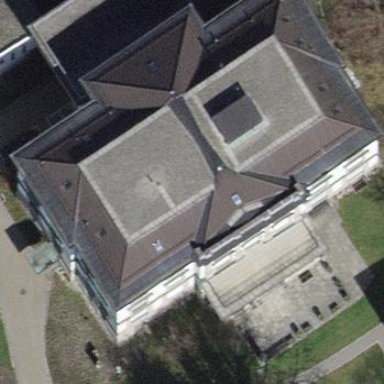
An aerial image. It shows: Hospital building.